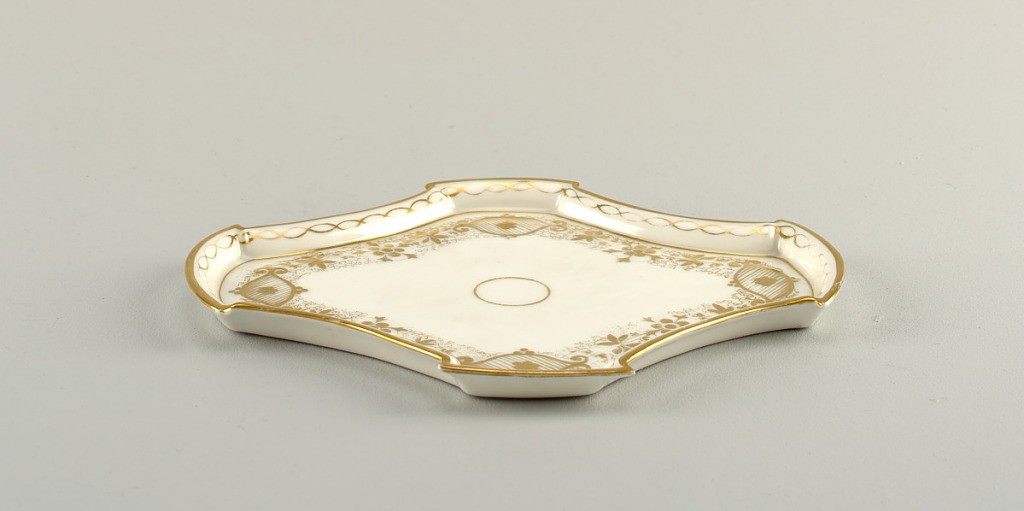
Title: Tray, from a Miniature Tea Set
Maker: Du Paquier Porcelain Manufactory, Austrian, active 1719 – 1864
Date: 19th–mid- 19th century
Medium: porcelain (probably hard paste), gold
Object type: tray
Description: For the miniature tea set composed of the following pieces, 1920-19-52 to -57. Oval, with concave cutouts on two diagonal axes. High convex rim, with beading in gold: flat bottom bordered with conventional flowers, foliage and tendrils.